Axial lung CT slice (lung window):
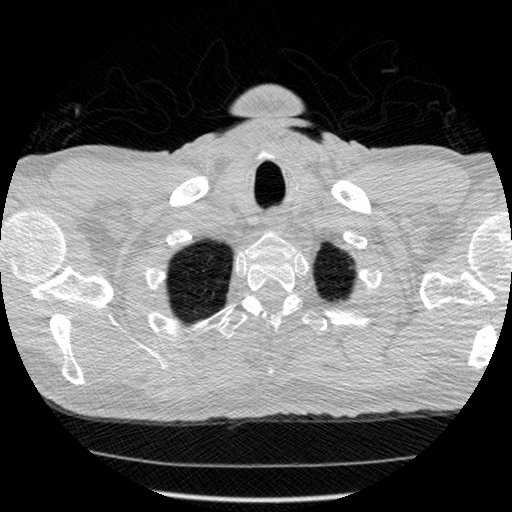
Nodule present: no